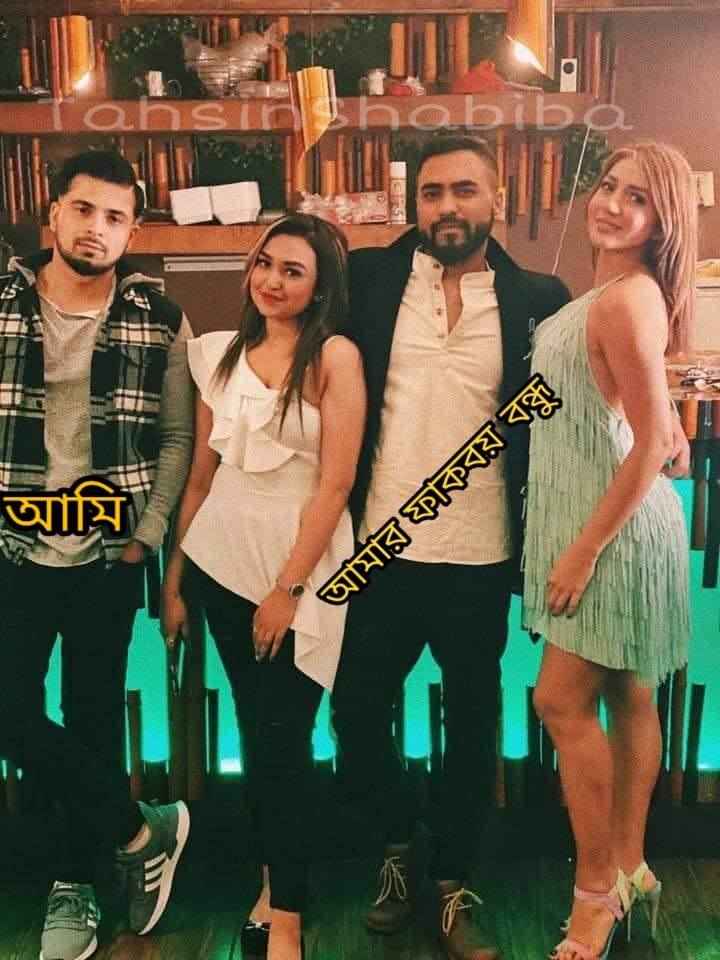
Text: আমি    আমার ফাকবয় বন্ধু
Label: Hate
Hate category: Personal Offence
Targeted group: Individual